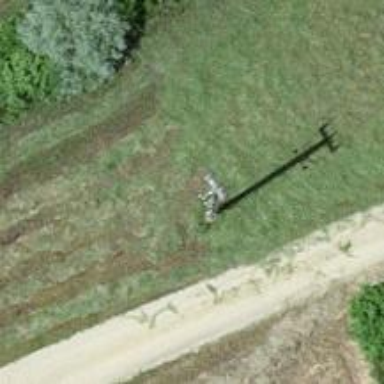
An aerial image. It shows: Power pole.